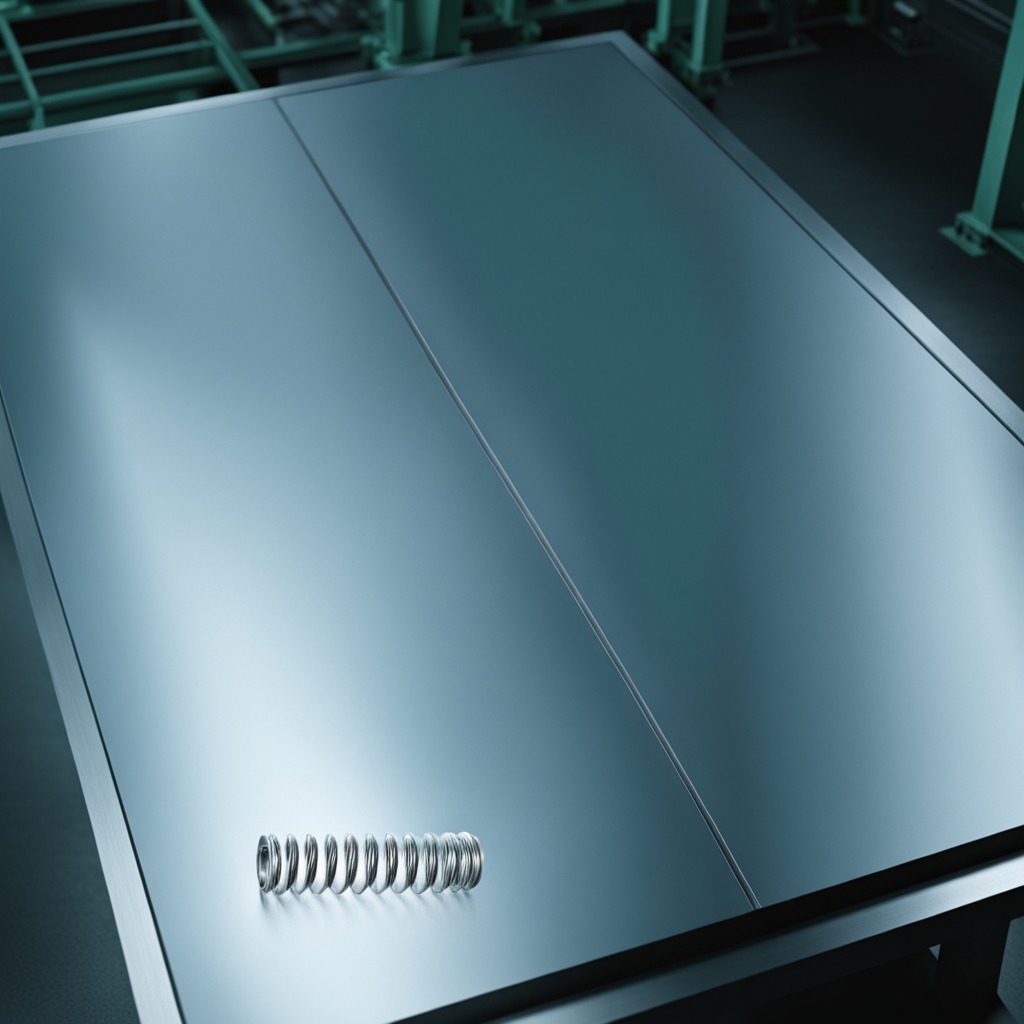
A coiled metal spring is lying on a metal table in a machine shop under fluorescent lights.